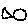
Label: fish